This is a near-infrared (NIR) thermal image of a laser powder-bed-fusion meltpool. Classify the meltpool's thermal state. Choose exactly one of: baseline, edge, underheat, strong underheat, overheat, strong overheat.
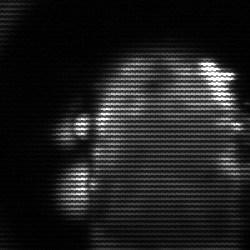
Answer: baseline